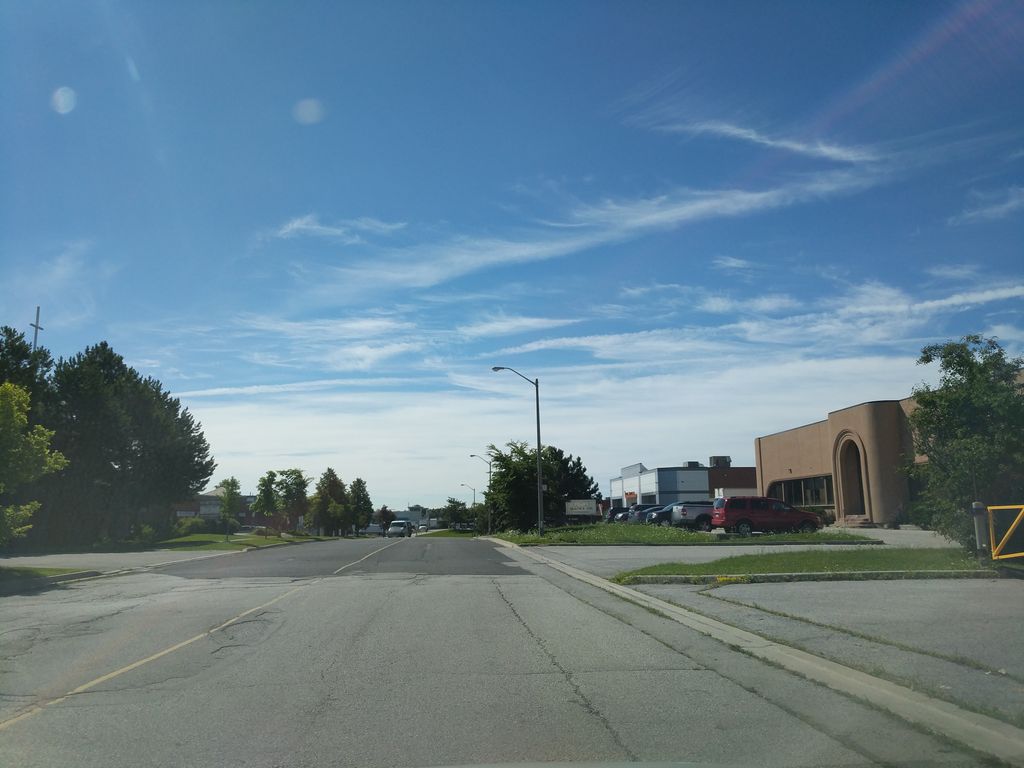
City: toronto